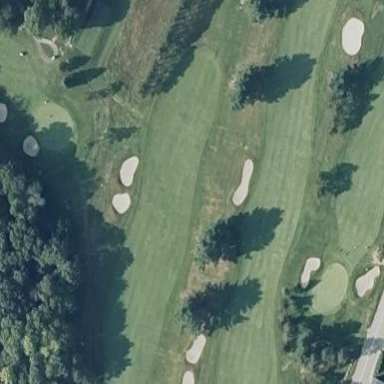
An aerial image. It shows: Meticulously mown fairway on golf course.